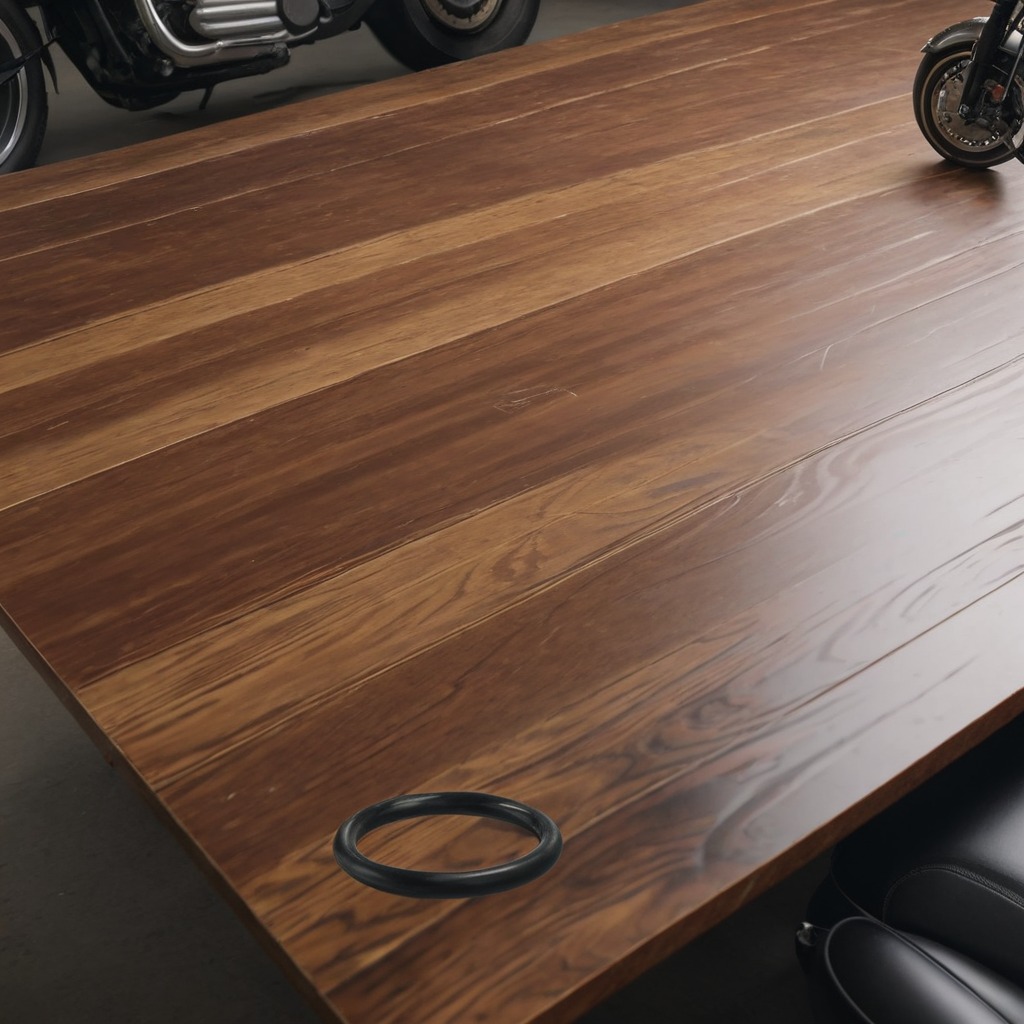
A rubber O-ring is lying on the wooden table in the vintage motorcycle garage.